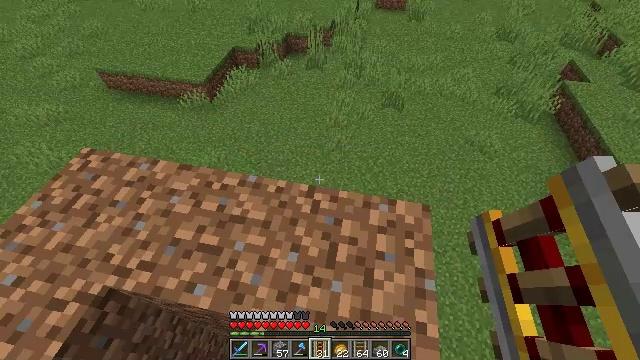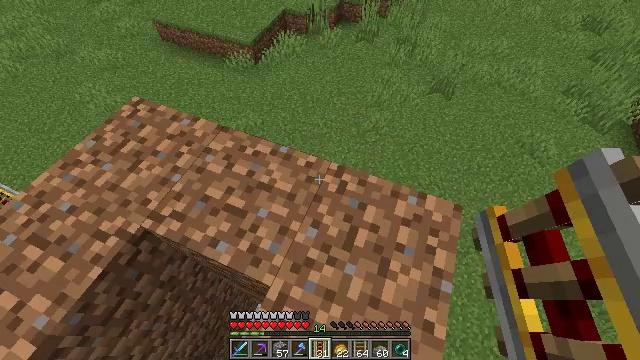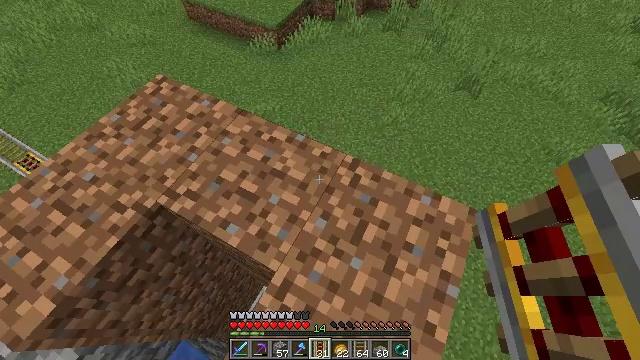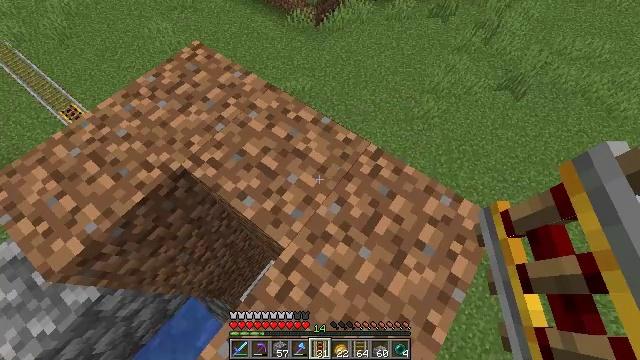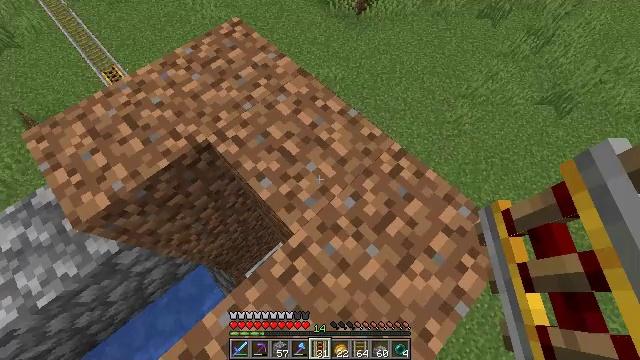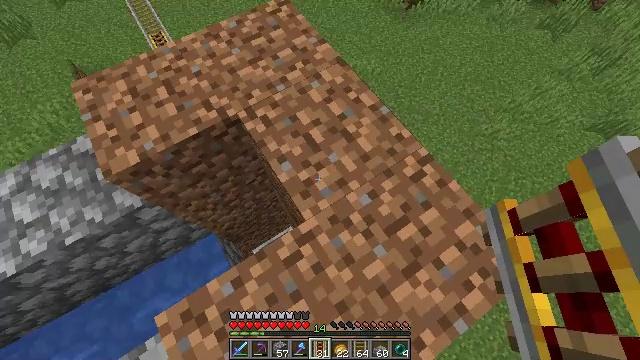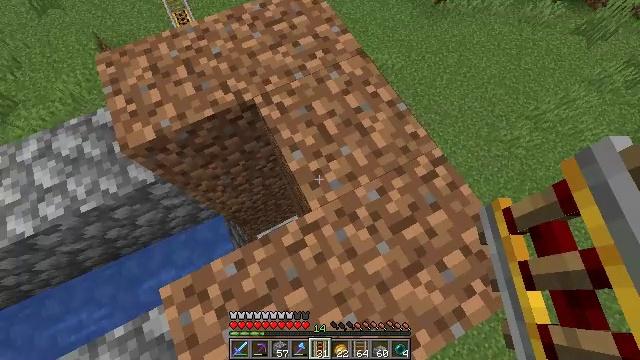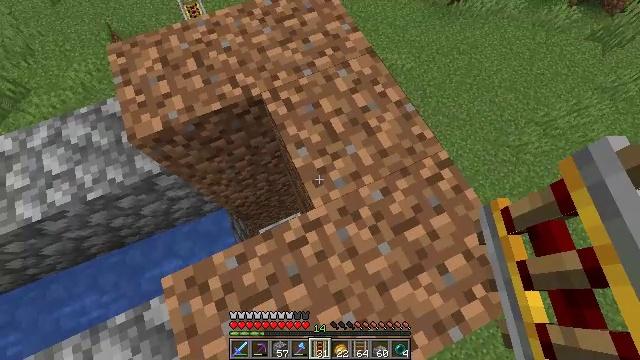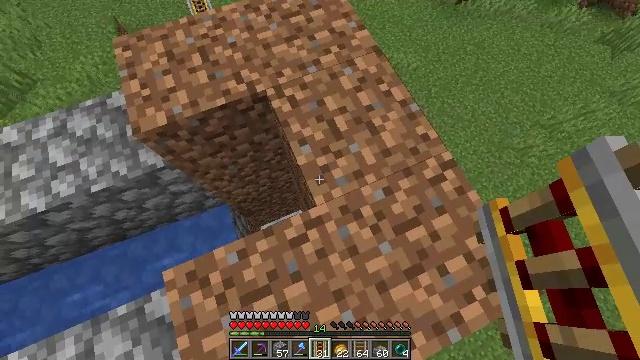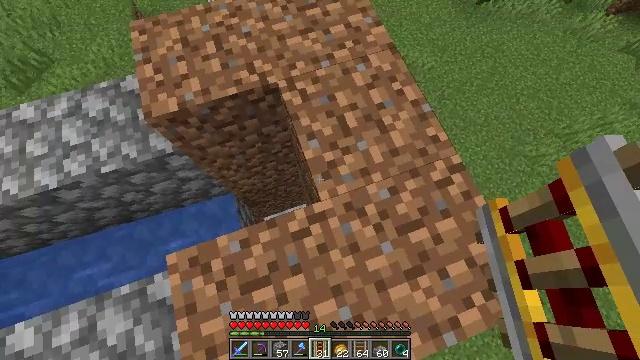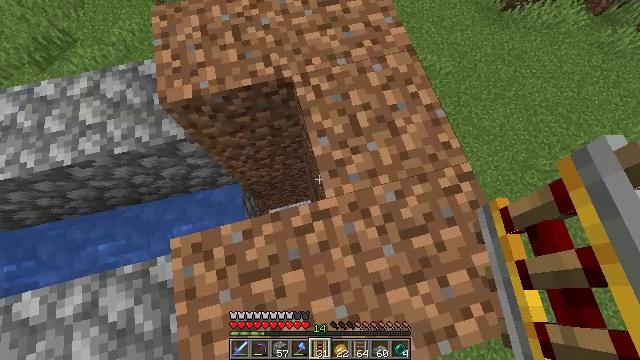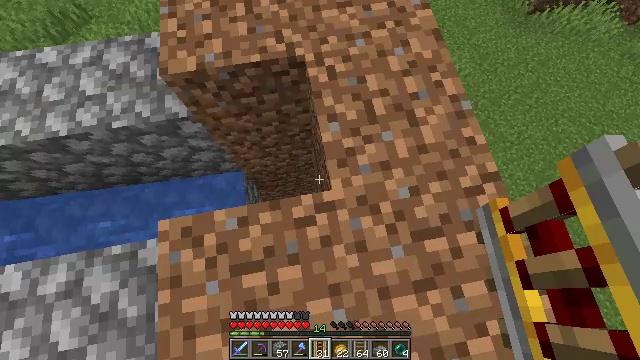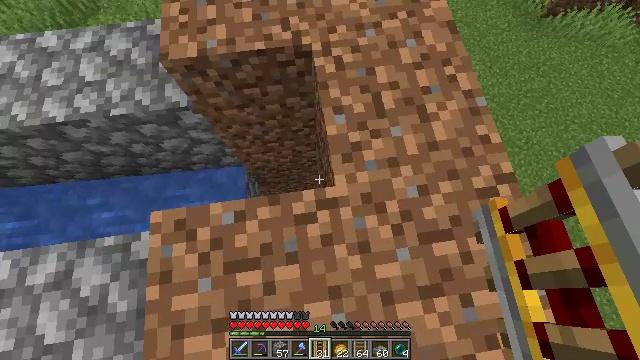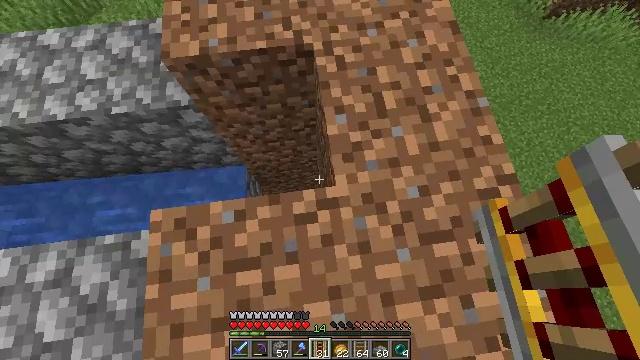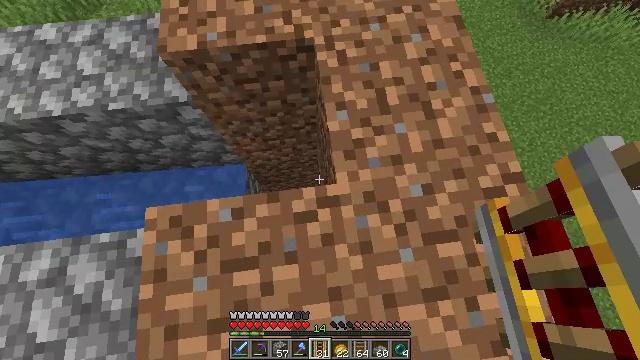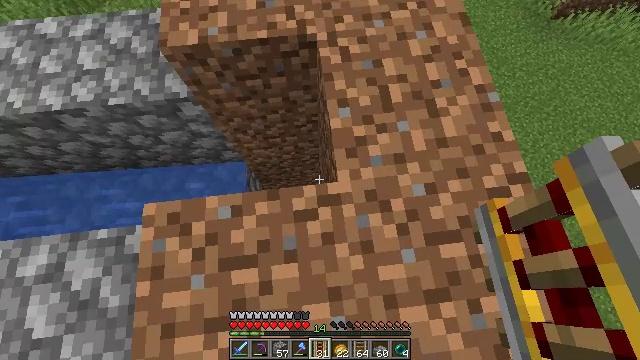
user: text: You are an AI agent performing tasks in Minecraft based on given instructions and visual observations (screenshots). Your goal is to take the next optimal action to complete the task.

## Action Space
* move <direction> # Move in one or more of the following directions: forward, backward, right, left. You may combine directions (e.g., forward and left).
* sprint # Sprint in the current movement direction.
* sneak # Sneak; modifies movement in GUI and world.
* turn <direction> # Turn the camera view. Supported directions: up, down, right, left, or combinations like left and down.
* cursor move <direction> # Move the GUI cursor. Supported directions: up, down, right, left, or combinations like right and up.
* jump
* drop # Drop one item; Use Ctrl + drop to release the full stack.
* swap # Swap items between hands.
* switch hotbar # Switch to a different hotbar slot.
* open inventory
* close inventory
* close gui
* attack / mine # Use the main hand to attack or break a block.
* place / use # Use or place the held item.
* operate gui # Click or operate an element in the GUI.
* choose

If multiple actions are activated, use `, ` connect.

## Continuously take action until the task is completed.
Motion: motion action
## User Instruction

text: Mine dirt from the ground.
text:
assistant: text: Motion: turn left and down
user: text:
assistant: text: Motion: turn left and down
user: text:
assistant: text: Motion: turn left and down
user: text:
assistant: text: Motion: turn left and down
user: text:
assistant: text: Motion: turn left and down
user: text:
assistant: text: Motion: turn left and down
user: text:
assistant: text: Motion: turn left
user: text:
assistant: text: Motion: turn left
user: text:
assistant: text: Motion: turn left and down
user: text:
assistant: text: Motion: sneak, turn left
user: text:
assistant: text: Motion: sneak, turn left
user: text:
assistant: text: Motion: sneak, turn left
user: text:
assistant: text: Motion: sneak
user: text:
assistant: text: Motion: sneak
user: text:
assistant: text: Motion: sneak
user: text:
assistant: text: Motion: sneak
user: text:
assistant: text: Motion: sneak, turn left
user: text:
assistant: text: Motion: sneak, turn left
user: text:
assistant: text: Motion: move forward, sneak, turn left
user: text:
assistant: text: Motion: move forward, sneak, turn left
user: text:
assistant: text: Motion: move forward, sneak, turn left
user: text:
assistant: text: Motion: move forward, sneak
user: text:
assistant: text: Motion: move forward, sneak
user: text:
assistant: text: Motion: move forward, sneak
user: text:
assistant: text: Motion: move forward, sneak
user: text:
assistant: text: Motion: move forward, sneak
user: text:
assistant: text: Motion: move forward, sneak, turn left
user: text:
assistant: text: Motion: move forward, sneak, turn left
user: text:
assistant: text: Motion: move forward, sneak
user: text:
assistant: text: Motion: sneak